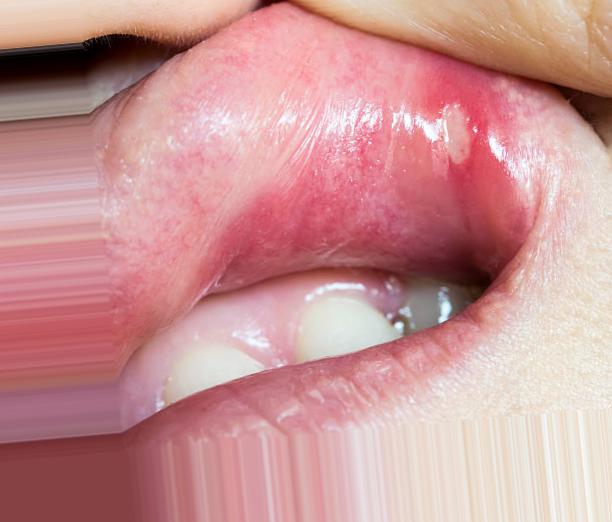
Condition: Mouth Ulcer